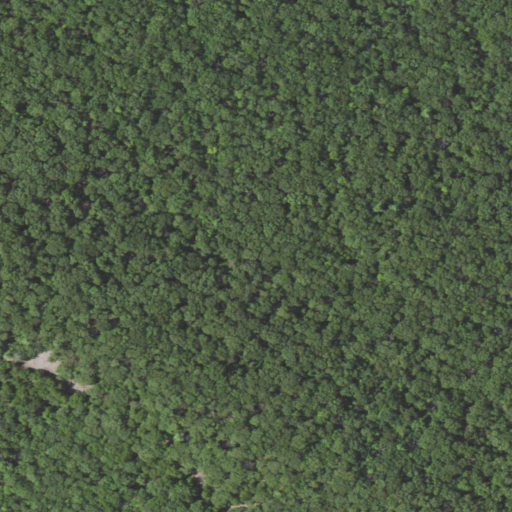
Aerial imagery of mountain in Pennsylvania named Catawissa Mountain containing only deciduous forest